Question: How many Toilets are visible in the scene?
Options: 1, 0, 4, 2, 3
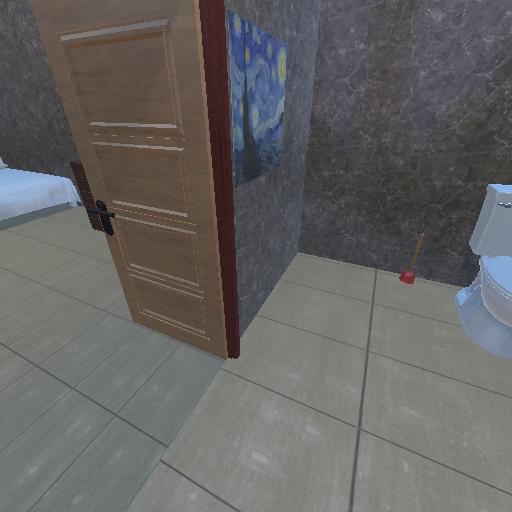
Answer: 1